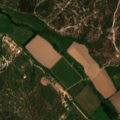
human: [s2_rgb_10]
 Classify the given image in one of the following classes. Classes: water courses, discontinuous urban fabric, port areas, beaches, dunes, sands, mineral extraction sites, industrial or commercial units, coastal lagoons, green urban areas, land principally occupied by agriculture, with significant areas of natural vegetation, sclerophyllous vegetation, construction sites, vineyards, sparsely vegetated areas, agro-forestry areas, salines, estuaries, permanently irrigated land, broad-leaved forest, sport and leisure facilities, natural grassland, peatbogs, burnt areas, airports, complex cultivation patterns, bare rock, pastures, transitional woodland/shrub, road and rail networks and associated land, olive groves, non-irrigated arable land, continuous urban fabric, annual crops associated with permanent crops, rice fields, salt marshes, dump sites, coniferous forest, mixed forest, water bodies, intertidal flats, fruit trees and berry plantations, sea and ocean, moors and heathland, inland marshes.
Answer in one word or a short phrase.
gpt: permanently irrigated land, agro-forestry areas, broad-leaved forest